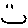
Label: smiley face